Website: apple
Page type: billing-address
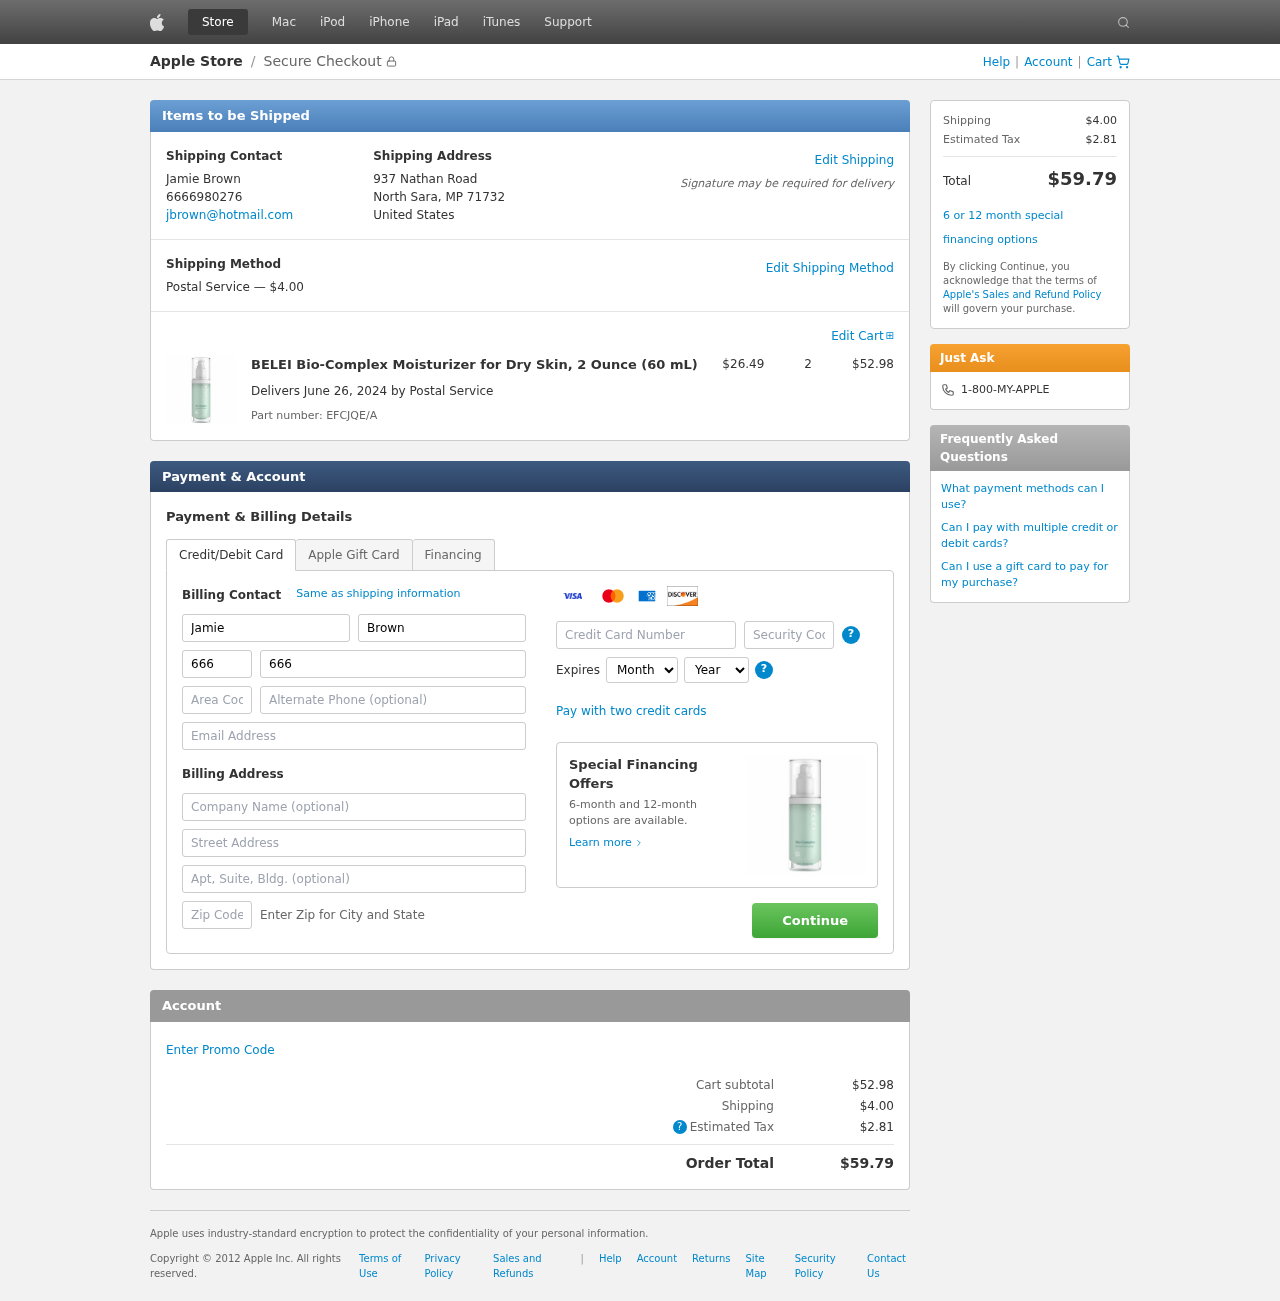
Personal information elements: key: PII_CARD_CVV
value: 079
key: PII_CARD_EXPIRY_MONTH
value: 06
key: PII_CARD_EXPIRY_YEAR
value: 26
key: PII_CARD_NUMBER
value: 4592 5016 9156 9787
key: PII_CITY_STATE_ZIP
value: North Sara, MP 71732
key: PII_COUNTRY
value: United States
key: PII_EMAIL
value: jbrown@hotmail.com
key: PII_FIRSTNAME
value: Jamie
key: PII_FULLNAME
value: Jamie Brown
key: PII_LASTNAME
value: Brown
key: PII_PHONE
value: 6666980276
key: PII_PHONE_AREA
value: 666
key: PII_POSTCODE2
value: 03496
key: PII_STREET
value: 937 Nathan Road
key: PII_STREET2
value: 588 Brown Stravenue Suite 266
Product elements: key: PRODUCT1_NAME
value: BELEI Bio-Complex Moisturizer for Dry Skin, 2 Ounce (60 mL)
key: PRODUCT1_PRICE
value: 26.49
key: PRODUCT1_QUANTITY
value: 2
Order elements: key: ORDER_SHIPPING_COST
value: $4.00
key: ORDER_SUBTOTAL
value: $52.98
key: ORDER_DELIVERY_DATE
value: June 26, 2024
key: ORDER_PART_NUMBER
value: EFCJQE/A
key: ORDER_TAX
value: $2.81
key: ORDER_TOTAL
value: $59.79